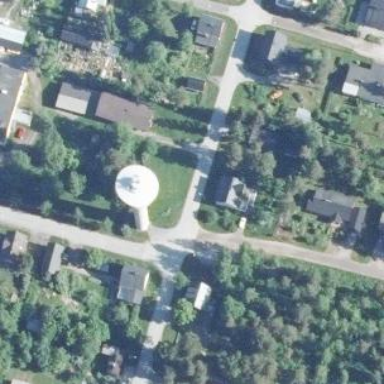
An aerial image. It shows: Water tower that is man-made.